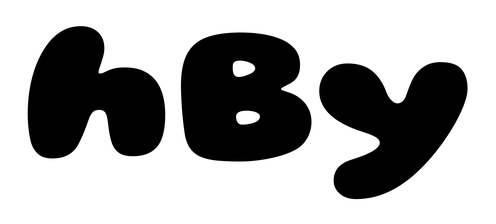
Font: Gluten_Black